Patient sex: F
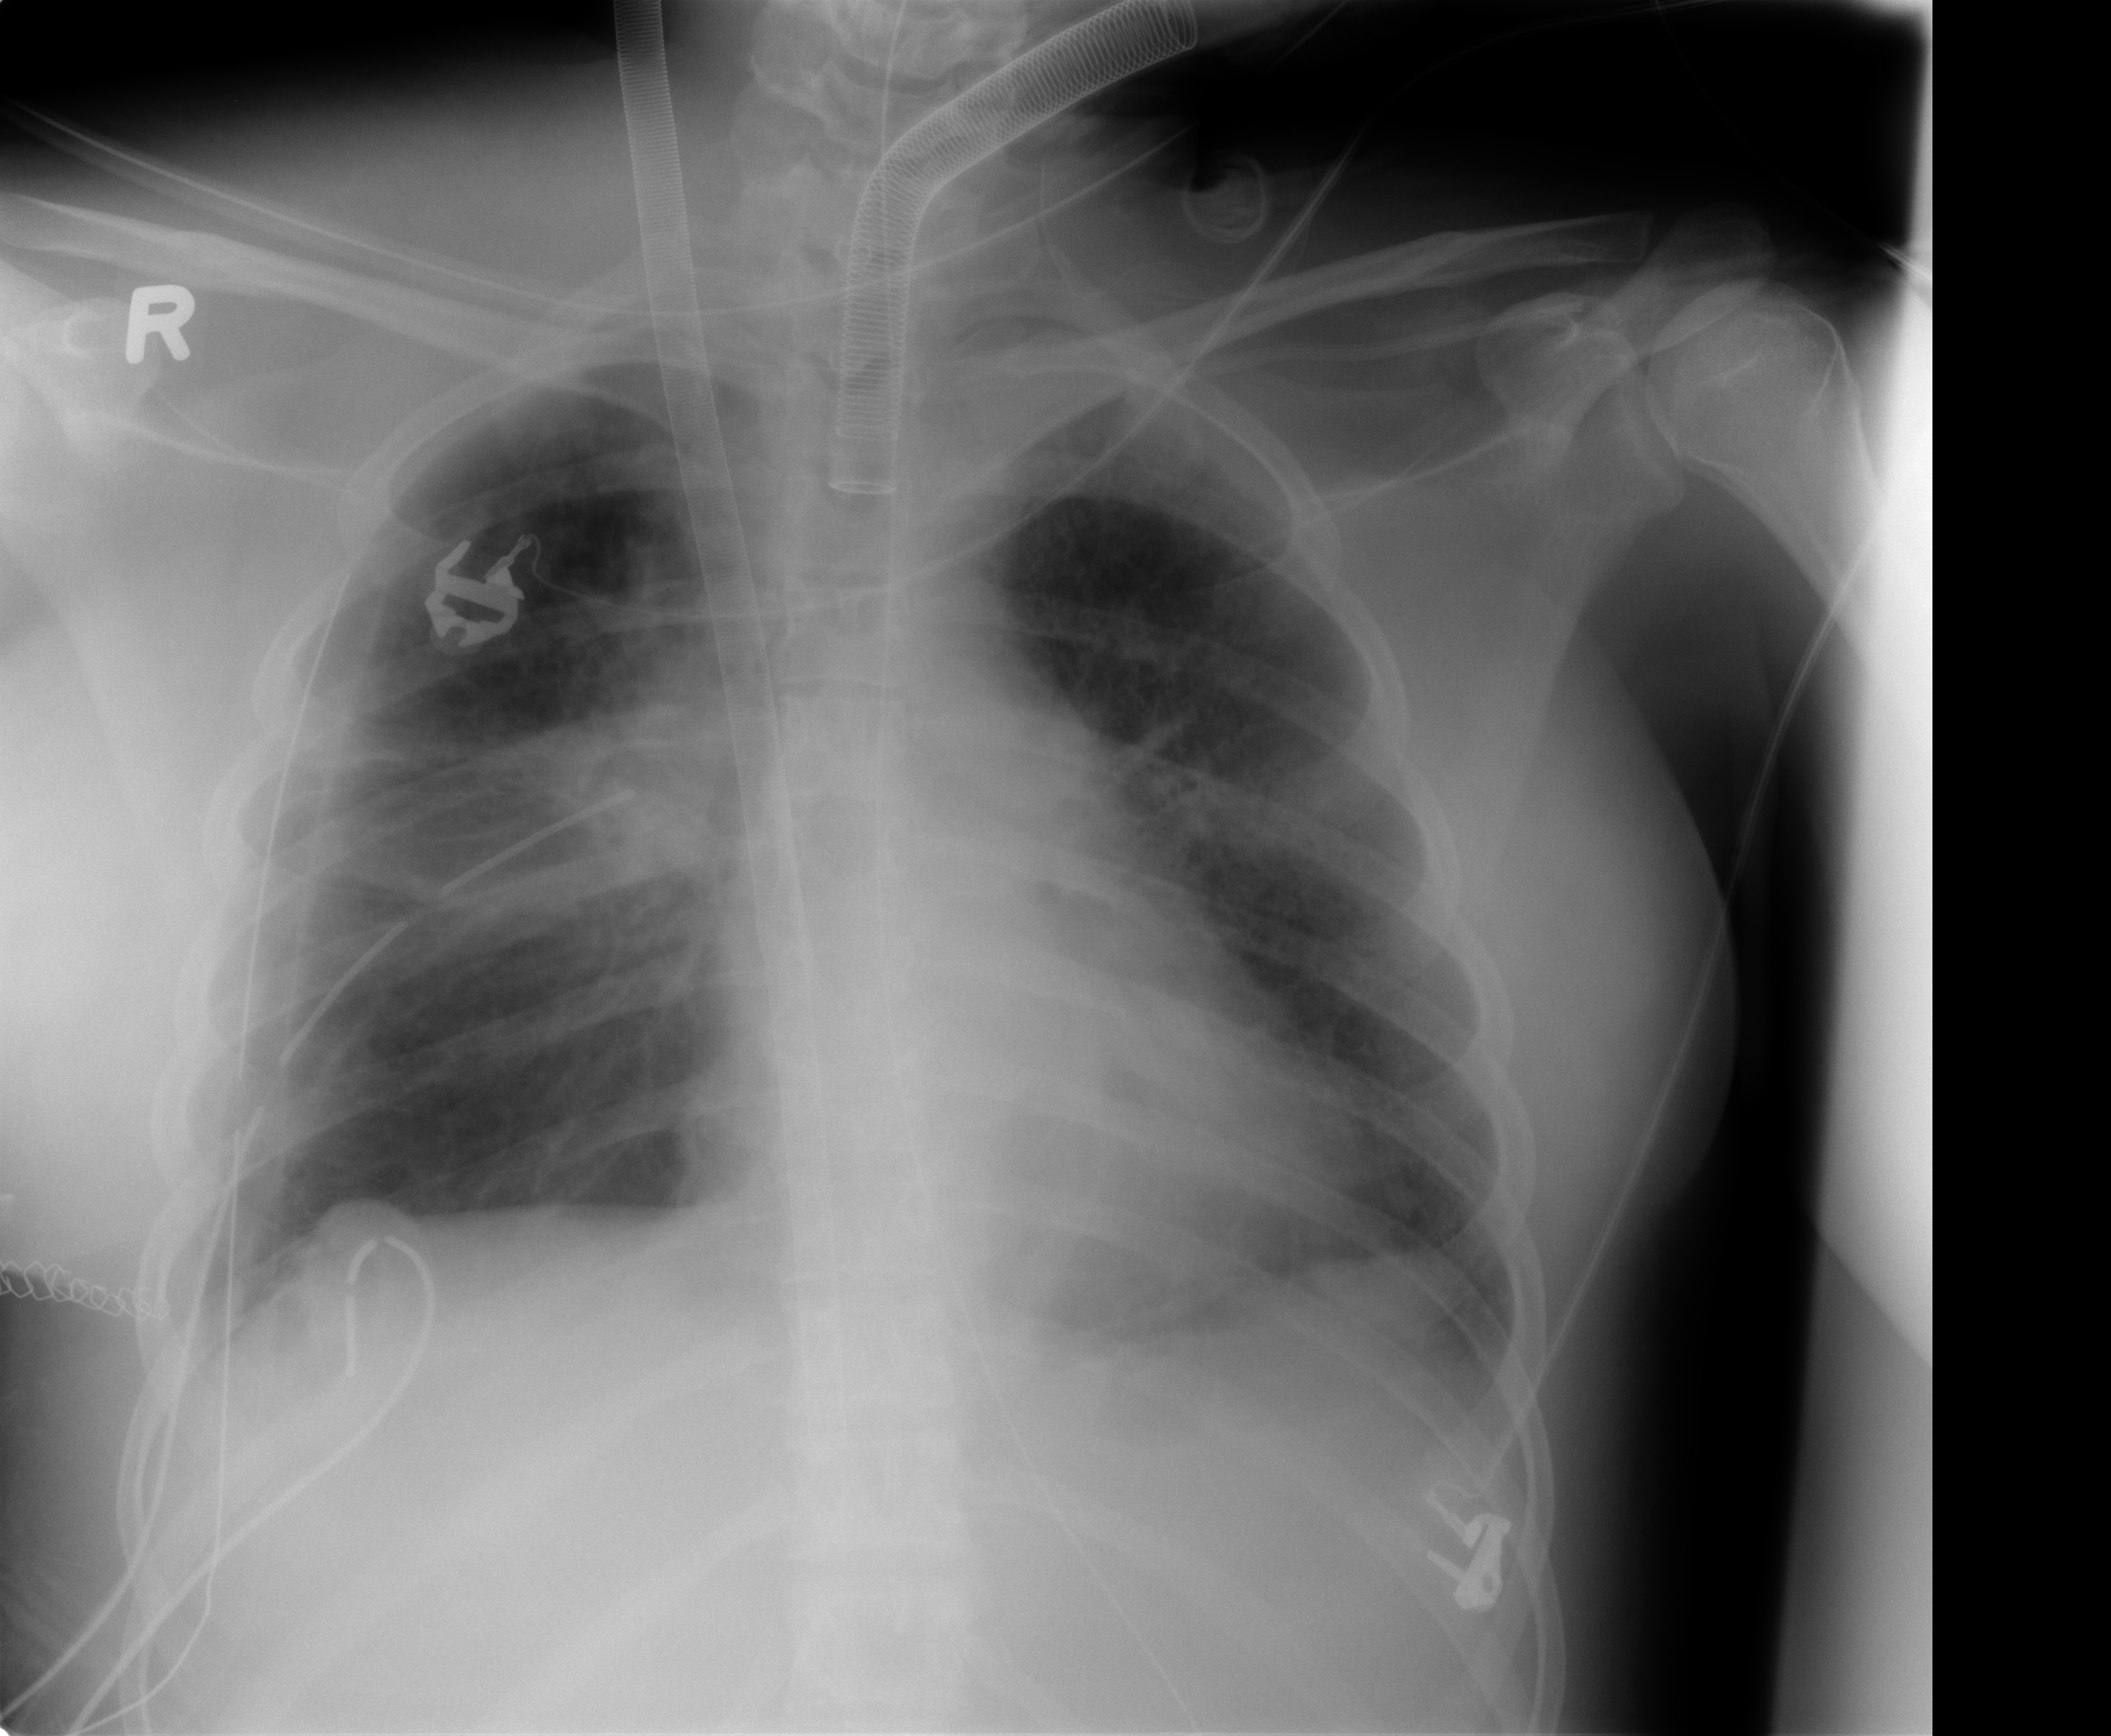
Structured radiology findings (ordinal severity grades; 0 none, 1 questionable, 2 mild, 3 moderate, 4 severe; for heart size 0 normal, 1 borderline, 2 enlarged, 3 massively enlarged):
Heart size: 1
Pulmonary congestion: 3
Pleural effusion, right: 0
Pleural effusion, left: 2
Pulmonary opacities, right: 2
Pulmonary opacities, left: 2
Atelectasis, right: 0
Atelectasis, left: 2